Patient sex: M
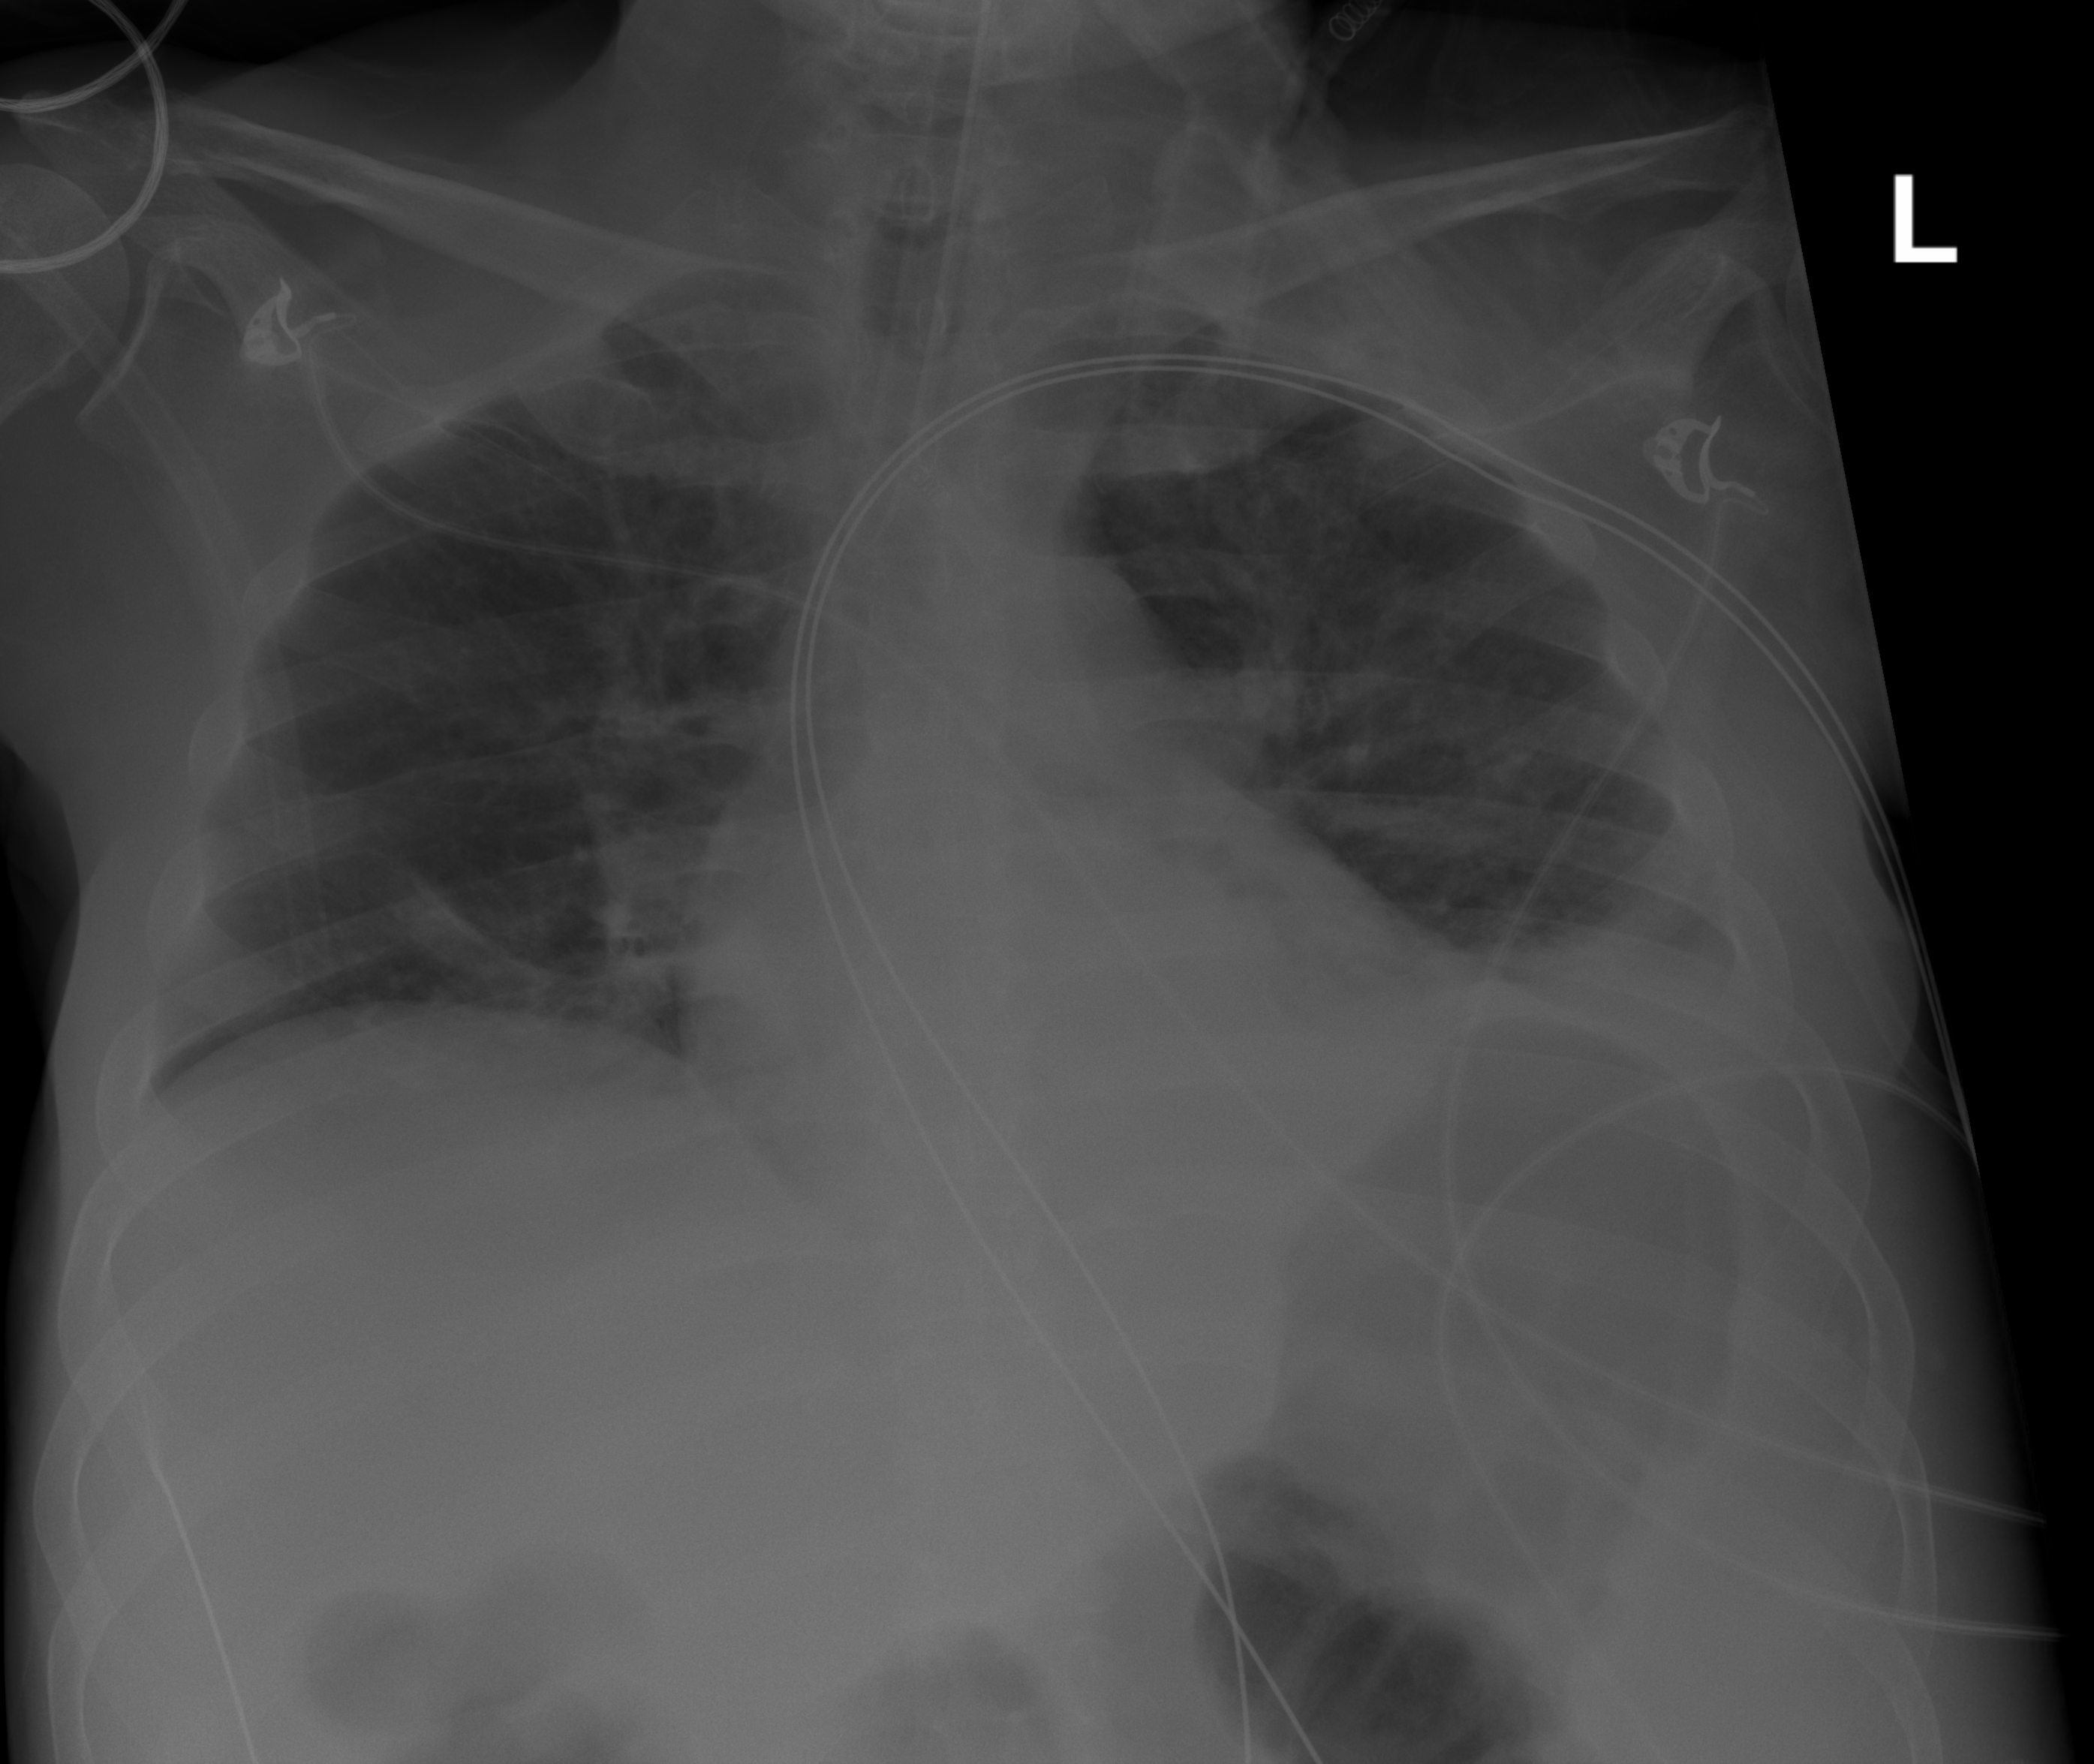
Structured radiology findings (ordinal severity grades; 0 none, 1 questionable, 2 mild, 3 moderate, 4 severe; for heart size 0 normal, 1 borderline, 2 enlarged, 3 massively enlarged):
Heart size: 0
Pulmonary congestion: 1
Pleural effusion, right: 0
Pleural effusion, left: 2
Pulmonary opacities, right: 0
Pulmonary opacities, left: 2
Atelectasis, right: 0
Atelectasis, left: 2